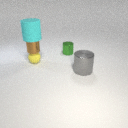
small yellow rubber sphere to the left of large gray metal cylinder